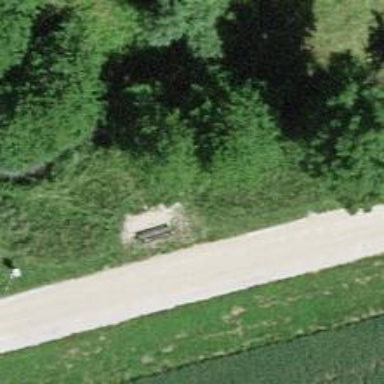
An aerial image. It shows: Bench for seating.